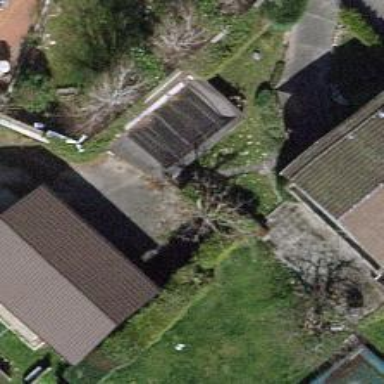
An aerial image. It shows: Garage building.